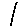
Label: line